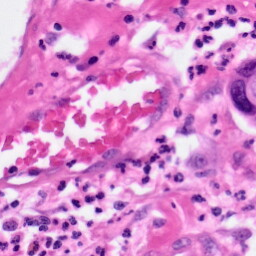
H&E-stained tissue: Pancreatic